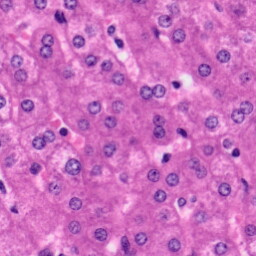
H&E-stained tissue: Liver